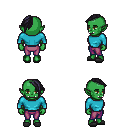
a pixel art fantasy rpg character, female body template, orc, green skin, teal long-sleeve shirt, magenta pants, raven long mohawk hairstyle, gray slippers, four views (front, back, left, right), 2x2 character sprite sheet, small pixel art, hard edges, no anti-aliasing